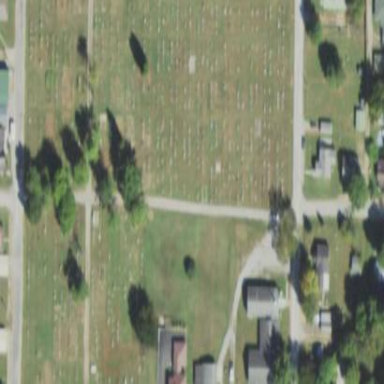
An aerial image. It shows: Cemetery.